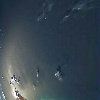
Label: water